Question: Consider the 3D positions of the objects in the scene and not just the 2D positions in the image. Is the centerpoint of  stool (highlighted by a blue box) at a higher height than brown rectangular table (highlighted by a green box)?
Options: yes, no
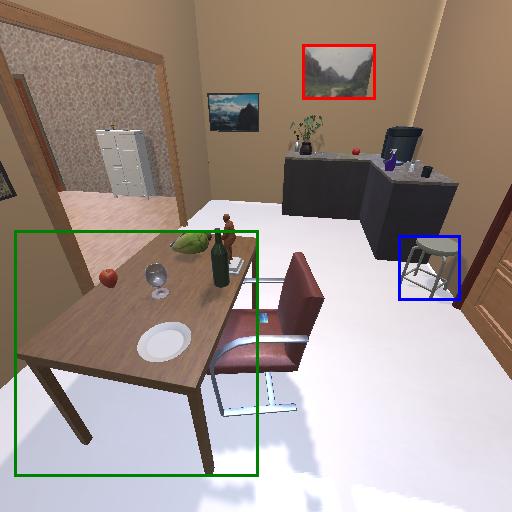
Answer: yes